Question: How can I make a custom view like this?

All I need is an EditText and a TextView as a single control. And I need to give separate values and attributes to the EditText and TextView.
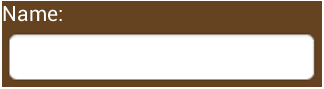
Answer: Try this :
'''
<?xml version="1.0" encoding="utf-8"?>
<LinearLayout xmlns:android="http://schemas.android.com/apk/res/android"
android:layout_width="fill_parent"
android:layout_height="wrap_content"
android:clickable="true"
android:orientation="vertical" >
<LinearLayout
android:layout_width="match_parent"
android:layout_height="wrap_content"
android:background="#c8b560"
android:orientation="vertical"
android:padding="7dip" >
<TextView
android:id="@+id/name"
android:layout_width="wrap_content"
android:layout_height="wrap_content"
android:padding="2dip"
android:text="Name"
android:textAppearance="?android:attr/textAppearanceMedium" />
<EditText
android:id="@+id/name_value"
android:layout_width="match_parent"
android:layout_height="wrap_content"
android:ems="10"
android:inputType="textPersonName" />
</LinearLayout>
</LinearLayout>
'''